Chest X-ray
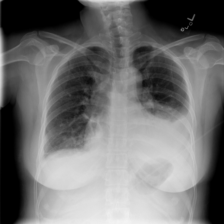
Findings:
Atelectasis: negative
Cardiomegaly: negative
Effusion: positive
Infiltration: positive
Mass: negative
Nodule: negative
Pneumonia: negative
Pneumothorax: negative
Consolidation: positive
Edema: negative
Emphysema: negative
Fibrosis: negative
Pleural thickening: negative
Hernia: negative